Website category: sports
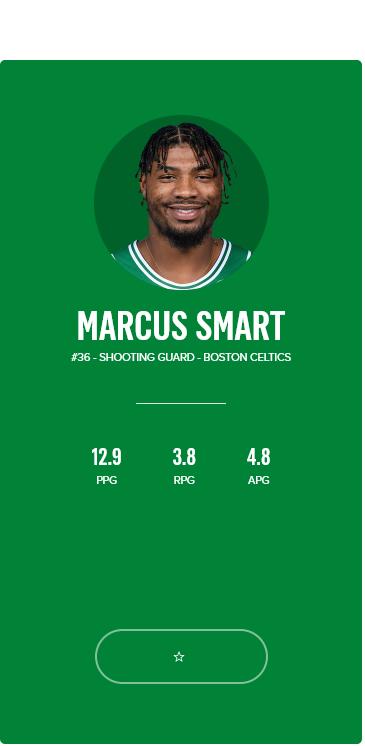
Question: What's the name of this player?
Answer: MARCUS SMART

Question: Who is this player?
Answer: MARCUS SMART

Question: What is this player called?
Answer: MARCUS SMART

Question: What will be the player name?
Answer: MARCUS SMART

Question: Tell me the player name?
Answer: MARCUS SMART

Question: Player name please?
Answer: MARCUS SMART

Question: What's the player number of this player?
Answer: #36

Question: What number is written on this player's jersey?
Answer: #36

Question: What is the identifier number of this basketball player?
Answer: #36

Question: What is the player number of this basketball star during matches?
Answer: #36

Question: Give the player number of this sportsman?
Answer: #36

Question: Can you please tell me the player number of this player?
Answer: #36

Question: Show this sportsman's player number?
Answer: #36

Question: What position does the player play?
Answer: SHOOTING GUARD

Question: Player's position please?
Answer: SHOOTING GUARD

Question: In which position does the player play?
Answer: SHOOTING GUARD

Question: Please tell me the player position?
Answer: SHOOTING GUARD

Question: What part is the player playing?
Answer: SHOOTING GUARD

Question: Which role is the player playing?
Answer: SHOOTING GUARD

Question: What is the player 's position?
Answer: SHOOTING GUARD

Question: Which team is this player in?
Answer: BOSTON CELTICS

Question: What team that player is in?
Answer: BOSTON CELTICS

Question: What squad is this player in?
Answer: BOSTON CELTICS

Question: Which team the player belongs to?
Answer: BOSTON CELTICS

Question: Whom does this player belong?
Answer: BOSTON CELTICS

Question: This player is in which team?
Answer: BOSTON CELTICS

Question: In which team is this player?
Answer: BOSTON CELTICS

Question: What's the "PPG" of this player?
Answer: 12.9

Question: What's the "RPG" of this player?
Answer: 3.8

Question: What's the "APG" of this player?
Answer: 4.8

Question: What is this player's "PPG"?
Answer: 12.9

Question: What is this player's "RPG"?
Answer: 3.8

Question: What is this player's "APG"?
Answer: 4.8

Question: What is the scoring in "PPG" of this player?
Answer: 12.9

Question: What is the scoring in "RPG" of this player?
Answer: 3.8

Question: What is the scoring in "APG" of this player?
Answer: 4.8

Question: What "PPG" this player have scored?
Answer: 12.9

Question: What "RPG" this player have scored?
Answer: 3.8

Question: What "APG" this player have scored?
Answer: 4.8

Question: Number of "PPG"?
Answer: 12.9

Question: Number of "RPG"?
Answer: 3.8

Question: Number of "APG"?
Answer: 4.8

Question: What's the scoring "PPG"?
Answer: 12.9

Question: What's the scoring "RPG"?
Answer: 3.8

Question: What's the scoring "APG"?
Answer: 4.8